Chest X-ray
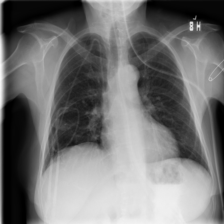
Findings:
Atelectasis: negative
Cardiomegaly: negative
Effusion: negative
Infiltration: negative
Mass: negative
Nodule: negative
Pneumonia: negative
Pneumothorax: negative
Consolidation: negative
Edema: negative
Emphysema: negative
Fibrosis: negative
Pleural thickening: negative
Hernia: negative